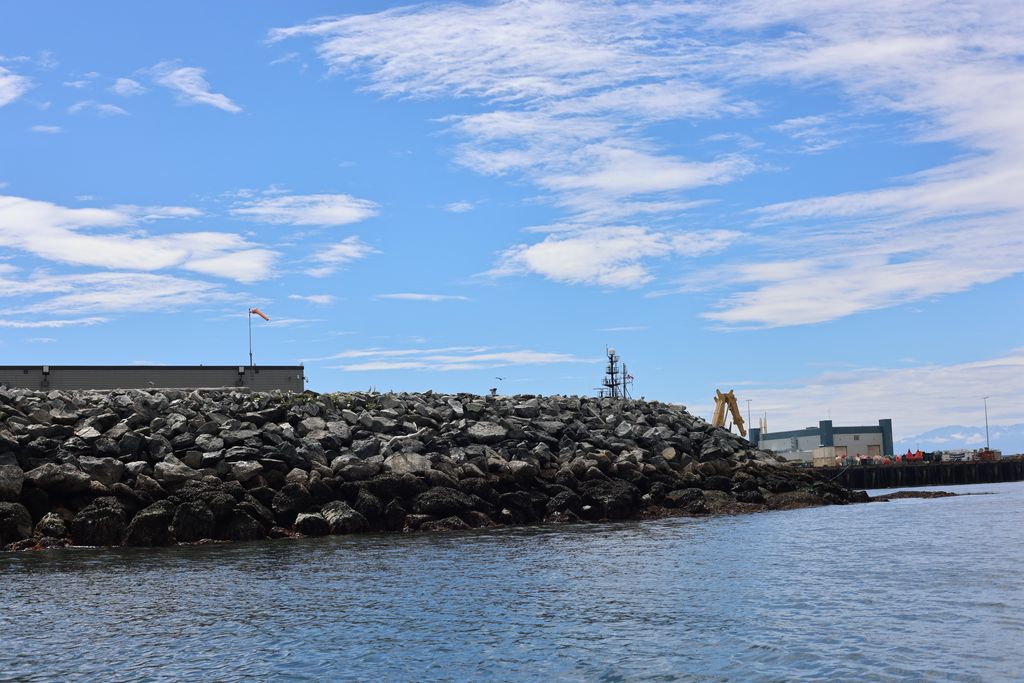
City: victoria